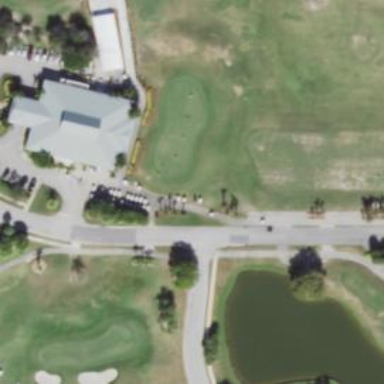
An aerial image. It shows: Service road designated as golf cart path.